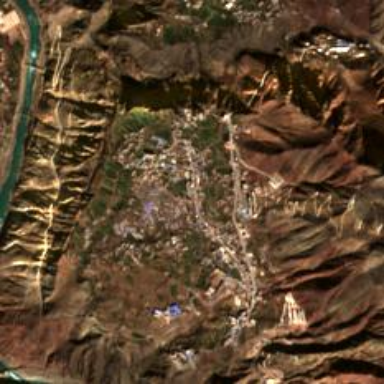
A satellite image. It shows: Ethnic township within town.